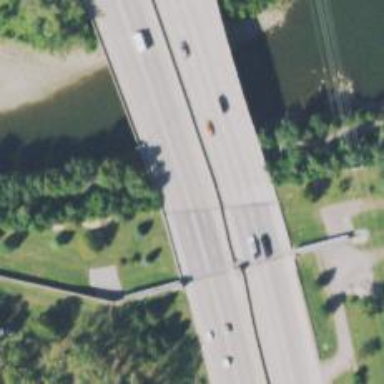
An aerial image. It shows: Motorway bridge with embankment.